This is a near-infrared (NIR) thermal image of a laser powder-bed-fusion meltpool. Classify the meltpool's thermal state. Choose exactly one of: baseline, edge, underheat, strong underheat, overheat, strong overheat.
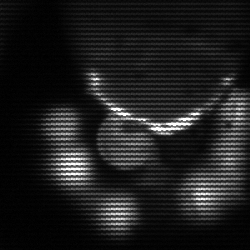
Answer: edge